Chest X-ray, PA view. Patient: 75 years old, sex M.
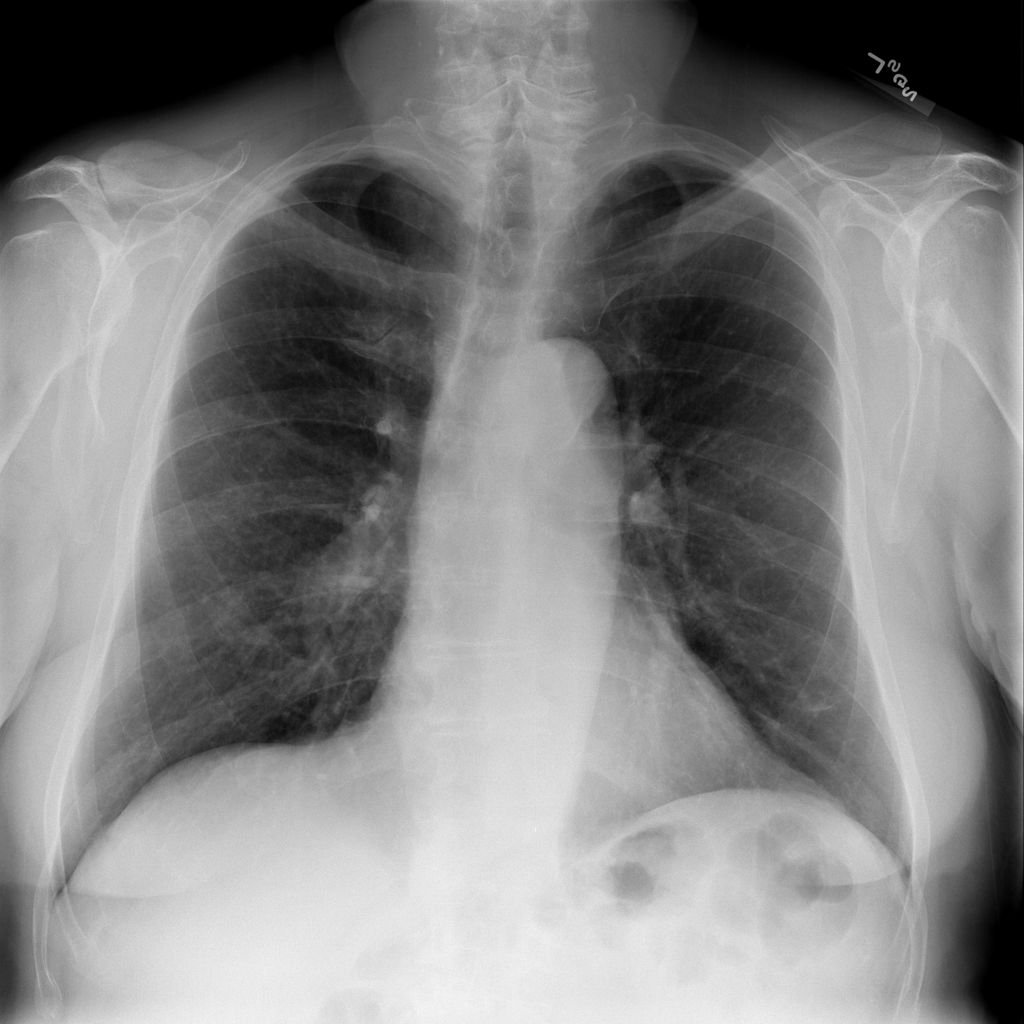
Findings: No Finding